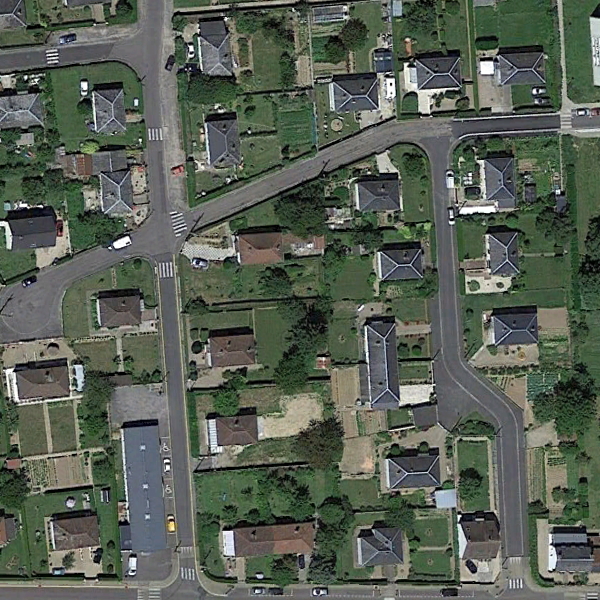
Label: MediumResidential